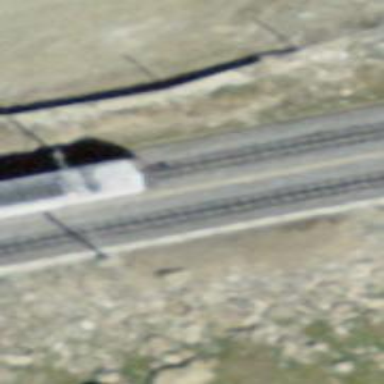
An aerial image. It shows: Narrow-gauge railway with electrified contact line.